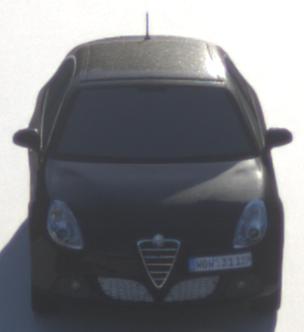
Make: Alfa Romeo
Model: Giulietta 1.4 TB 16V
Detailed model: Giulietta (940)
Model produced from: 2010/05
Model produced until: 2013/03
Doors: 5
Color: black
Road condition: dry road
Daytime: sunrise or sunset
Contrast: medium contrast